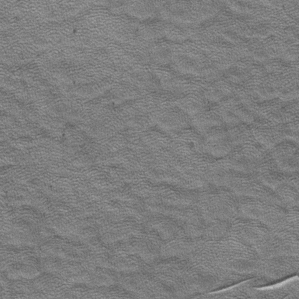
Label: frost